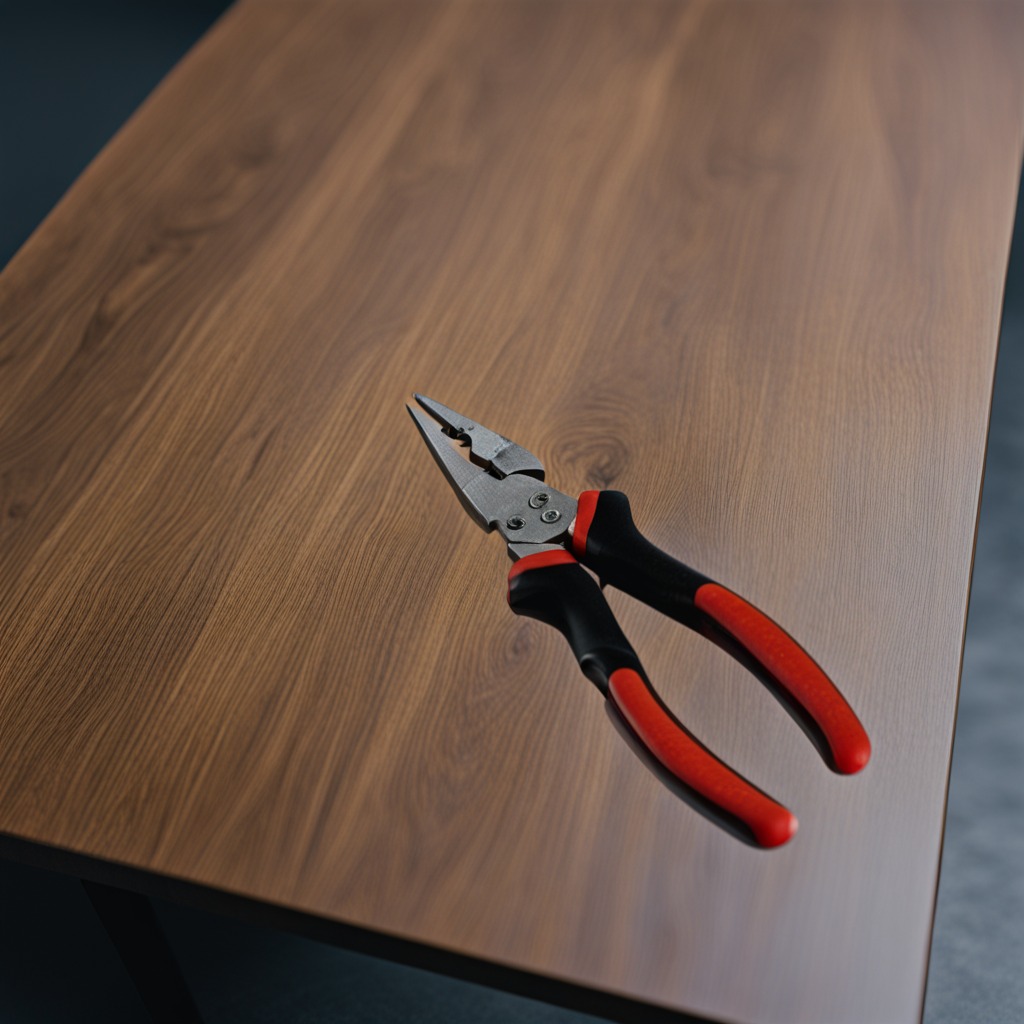
A plier is lying on the old table with faint burn marks in a small garage at twilight.